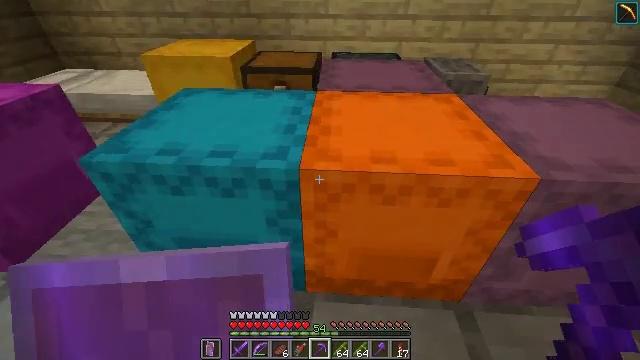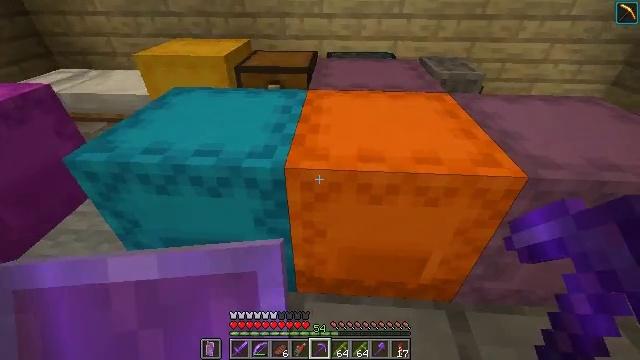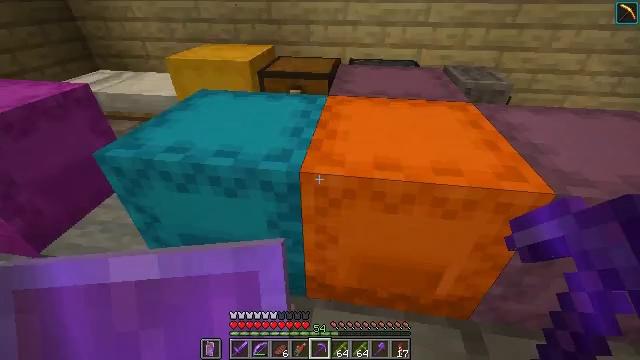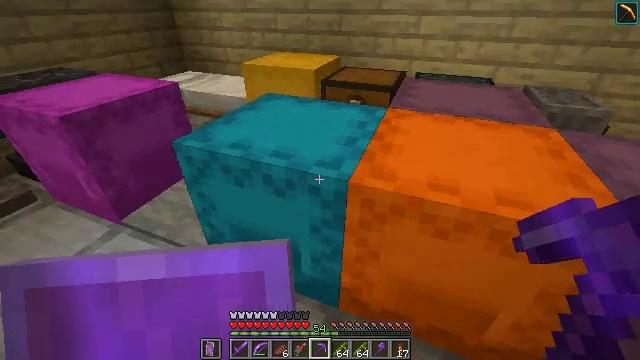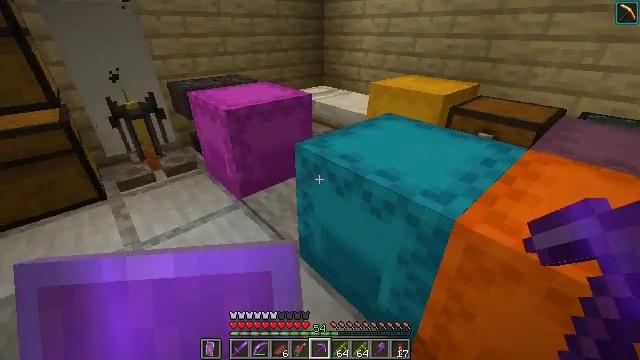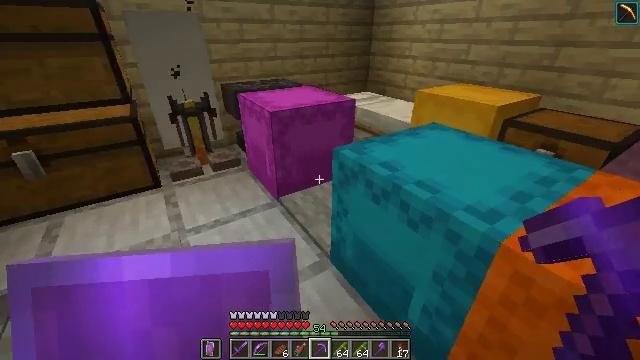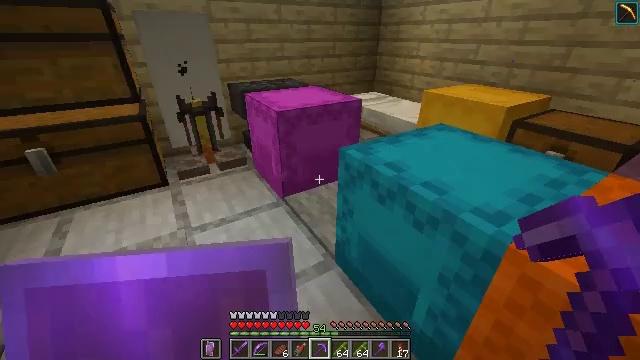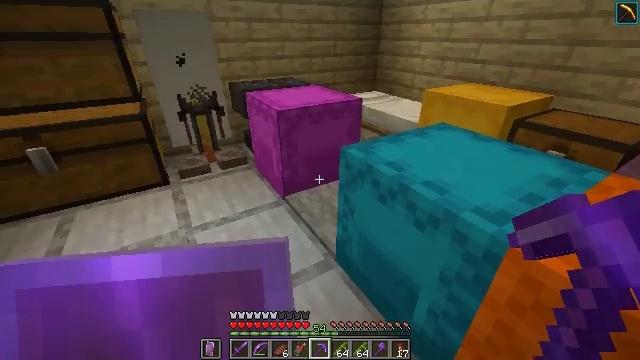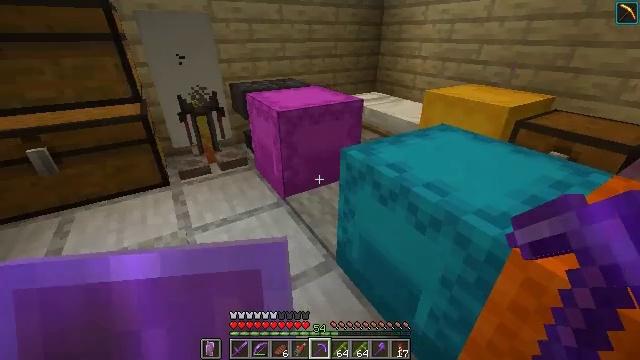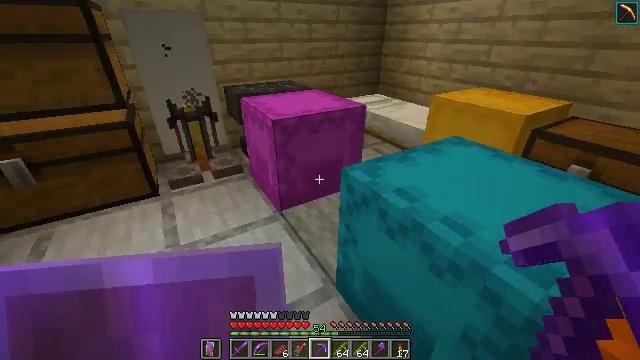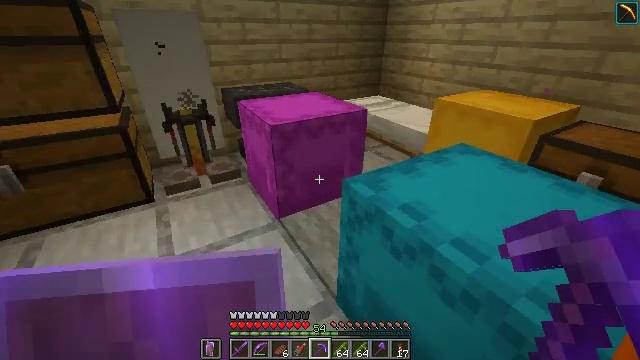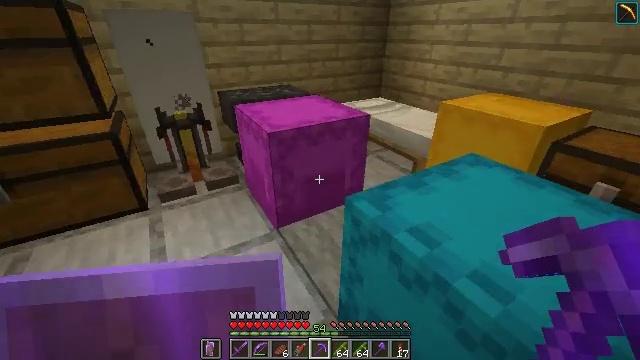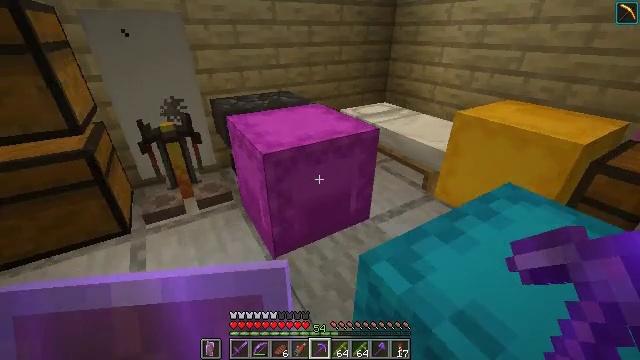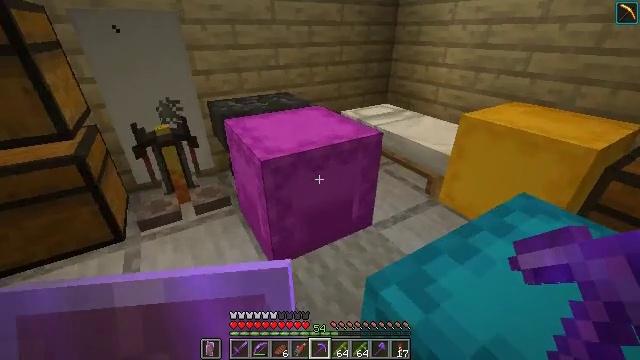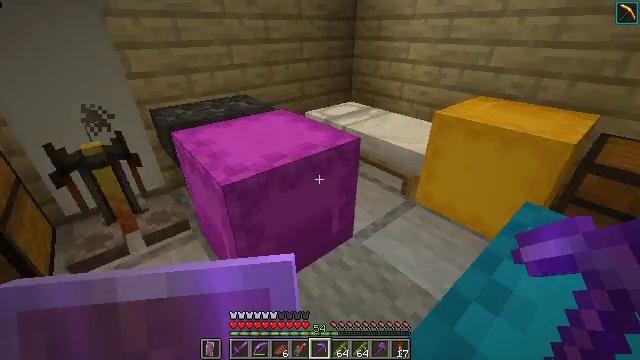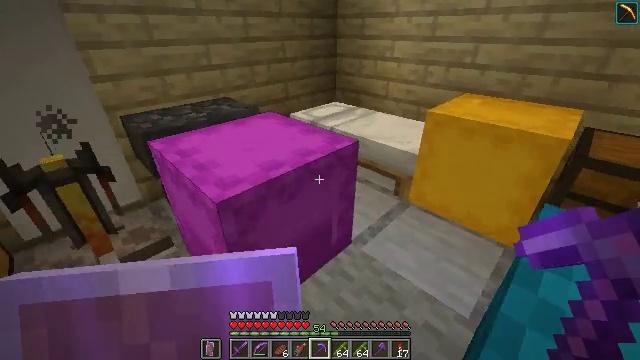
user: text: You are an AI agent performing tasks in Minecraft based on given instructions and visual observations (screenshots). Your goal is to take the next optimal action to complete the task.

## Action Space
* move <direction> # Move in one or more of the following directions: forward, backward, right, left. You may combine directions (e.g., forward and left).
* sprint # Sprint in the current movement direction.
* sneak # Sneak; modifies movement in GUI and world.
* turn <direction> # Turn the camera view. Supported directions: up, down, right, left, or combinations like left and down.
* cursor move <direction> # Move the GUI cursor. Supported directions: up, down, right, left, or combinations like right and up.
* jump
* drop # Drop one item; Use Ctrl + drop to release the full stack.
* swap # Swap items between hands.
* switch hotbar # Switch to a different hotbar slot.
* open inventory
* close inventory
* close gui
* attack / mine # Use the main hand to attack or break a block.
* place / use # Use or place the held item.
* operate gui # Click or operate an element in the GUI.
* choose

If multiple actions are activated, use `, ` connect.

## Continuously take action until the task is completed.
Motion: motion action
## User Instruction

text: Gather spruce log by chopping the tree.
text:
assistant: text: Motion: no_op
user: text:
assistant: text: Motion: turn left and up
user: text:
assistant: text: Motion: turn left and up
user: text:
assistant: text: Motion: turn left and up
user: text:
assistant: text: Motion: turn left and up
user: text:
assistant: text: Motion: turn left
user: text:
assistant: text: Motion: no_op
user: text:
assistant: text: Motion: move forward
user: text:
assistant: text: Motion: move forward
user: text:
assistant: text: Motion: move forward
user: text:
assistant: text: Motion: move forward
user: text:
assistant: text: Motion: move forward
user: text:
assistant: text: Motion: move forward
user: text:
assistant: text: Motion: move forward, turn right
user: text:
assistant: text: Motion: move forward, turn right
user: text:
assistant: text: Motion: move forward, turn right
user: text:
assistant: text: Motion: move forward, turn right
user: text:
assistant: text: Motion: move forward, turn right
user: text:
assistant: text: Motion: move forward and move right, turn right
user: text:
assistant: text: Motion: move forward and move right, turn right
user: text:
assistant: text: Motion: move forward and move right
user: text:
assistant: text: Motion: move forward and move right, turn left and down
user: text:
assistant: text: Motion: move forward, turn left and down
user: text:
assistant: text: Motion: move forward, turn left and down
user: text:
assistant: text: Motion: move forward
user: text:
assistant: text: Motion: move forward
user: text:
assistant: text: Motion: move forward
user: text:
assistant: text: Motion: move forward, turn left
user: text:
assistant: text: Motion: no_op
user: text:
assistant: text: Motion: no_op